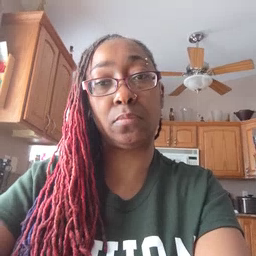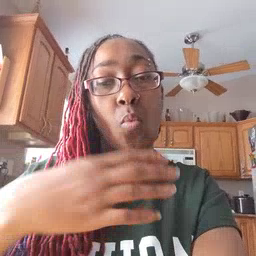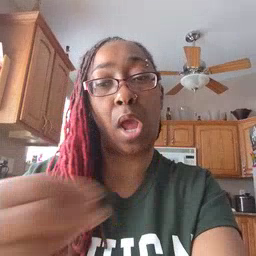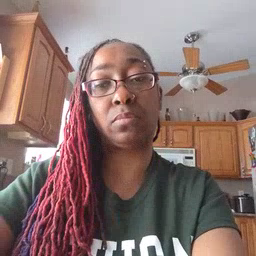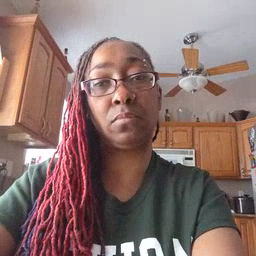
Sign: white